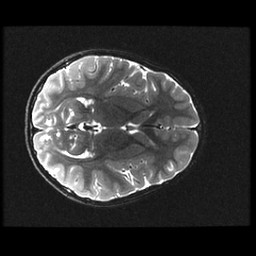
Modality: T2w
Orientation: axial
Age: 10
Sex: female
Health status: ill
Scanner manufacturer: ge
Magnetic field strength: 3 T
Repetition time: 7.5 s
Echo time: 0.1015 s